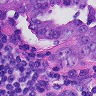
Metastatic tissue present: yes